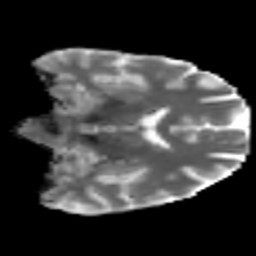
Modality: MD
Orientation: coronal
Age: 39
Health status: ill
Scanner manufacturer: philips
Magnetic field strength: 3 T
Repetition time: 9 s
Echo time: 0.127 s